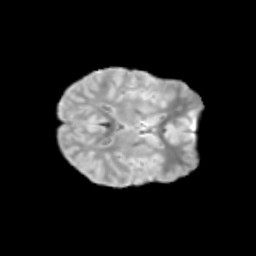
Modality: T2w
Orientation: axial
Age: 11
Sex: female
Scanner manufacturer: siemens
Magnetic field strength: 3 T
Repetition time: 3.8 s
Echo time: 0.07 s